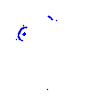
Particle: proton